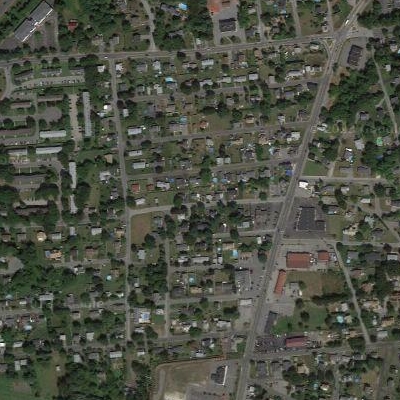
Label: fResident